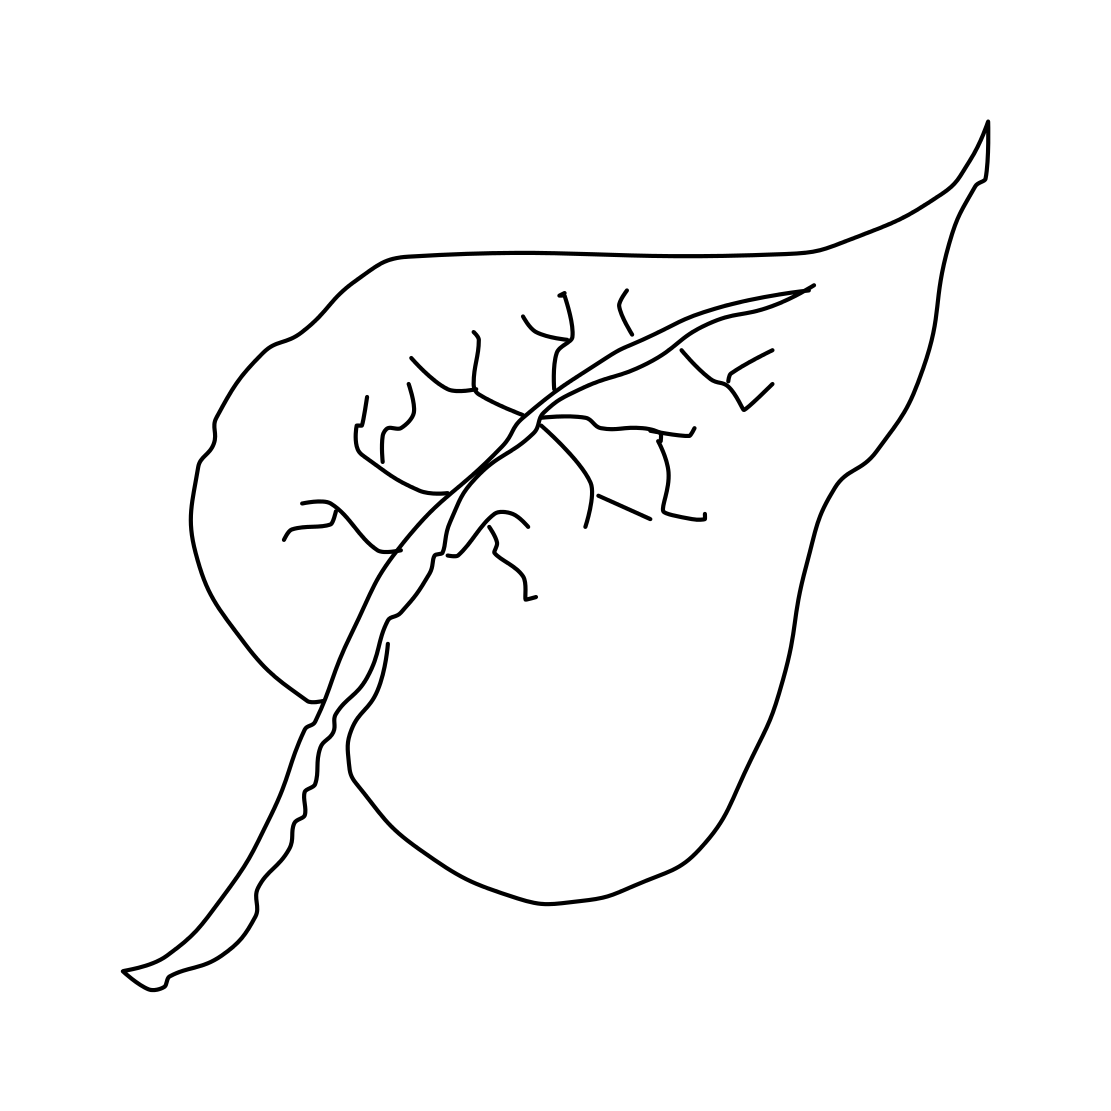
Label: leaf